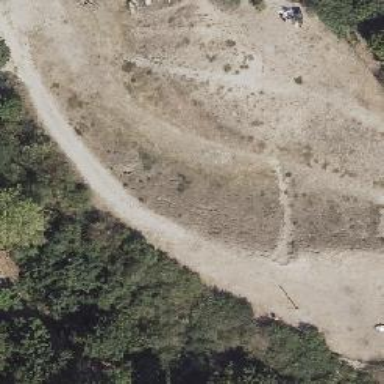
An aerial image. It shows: Embankment created as man-made structure.